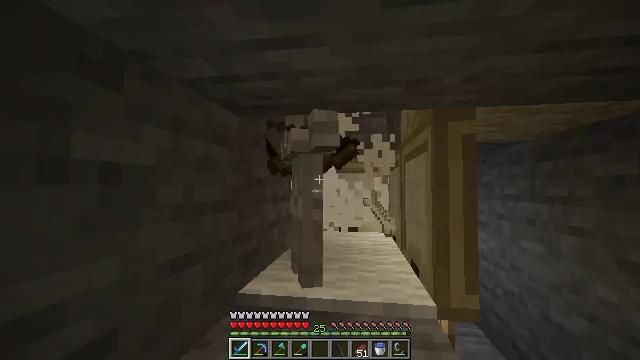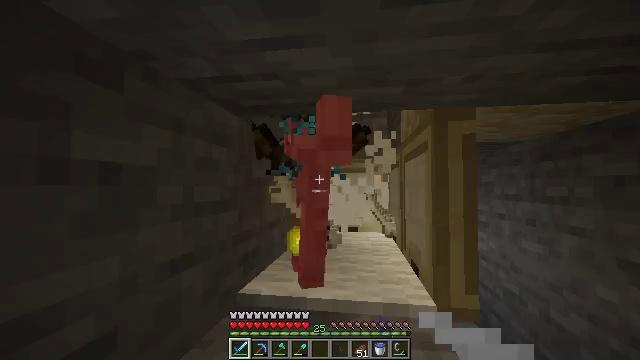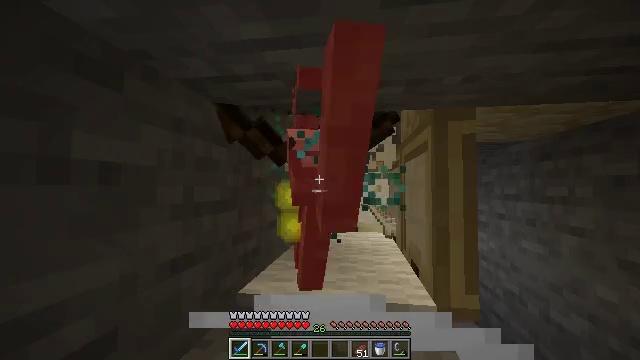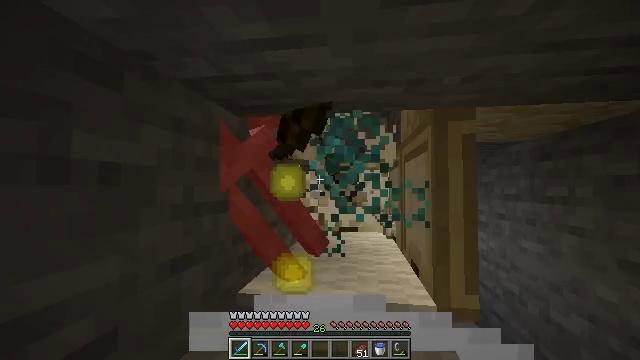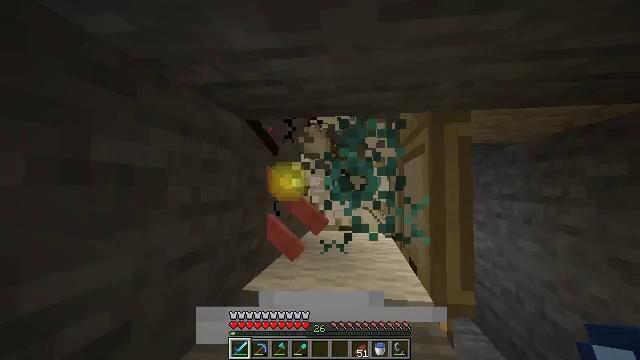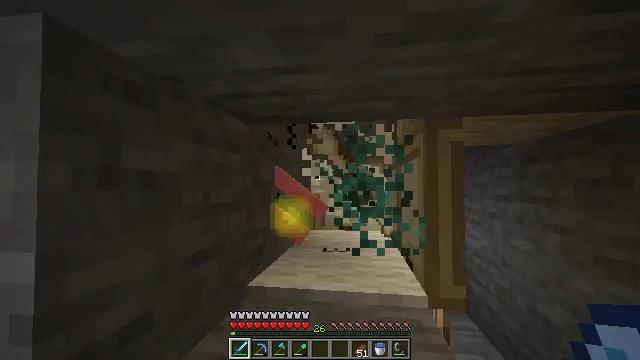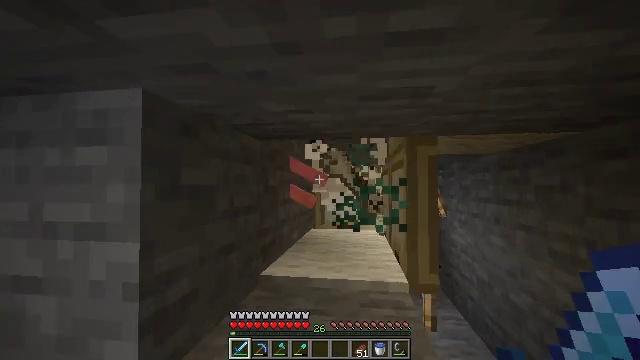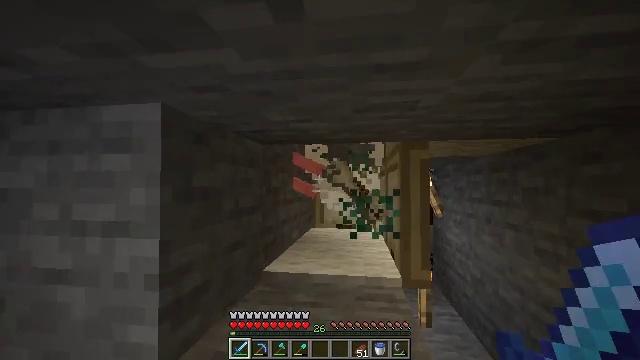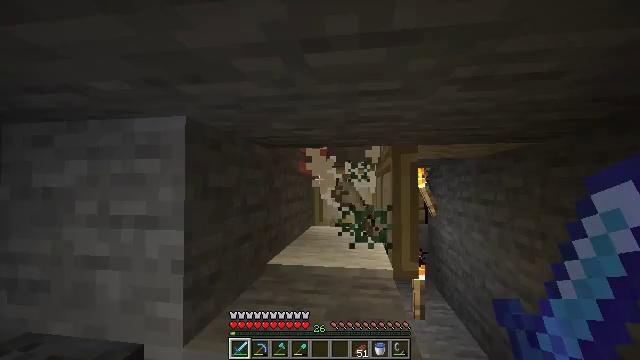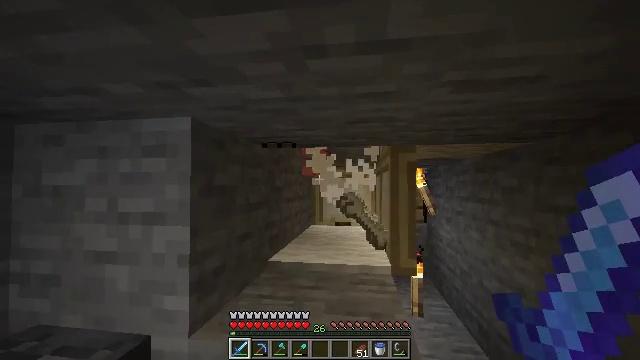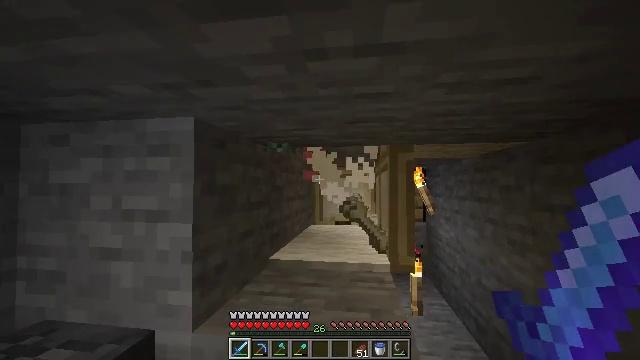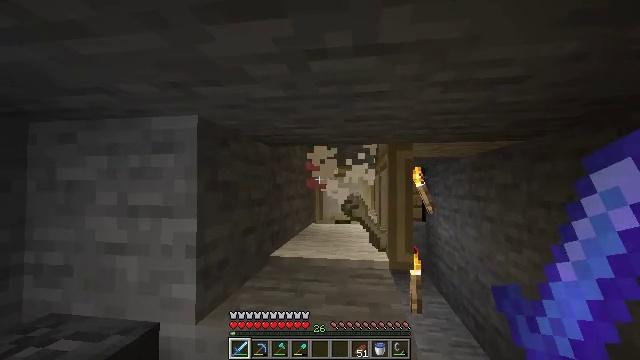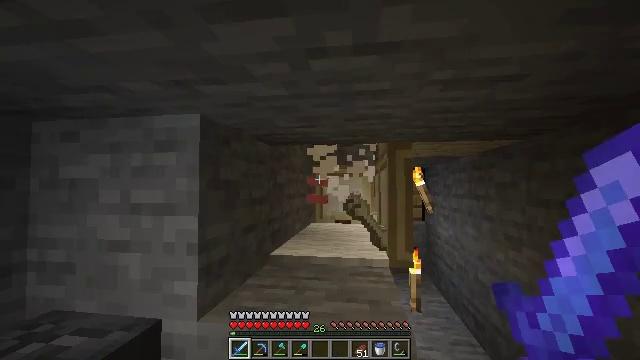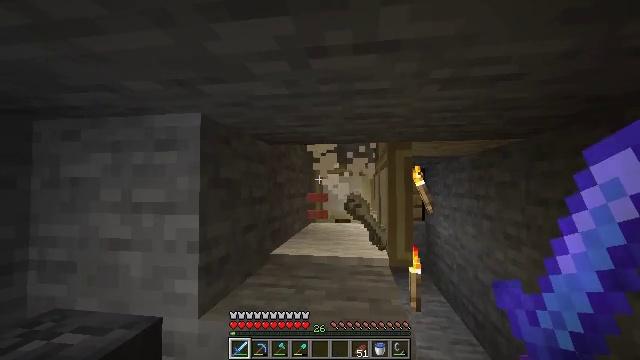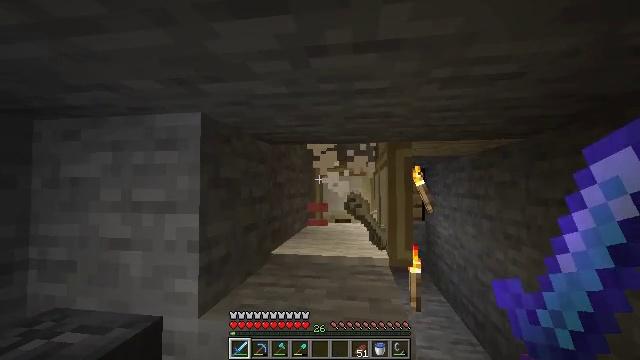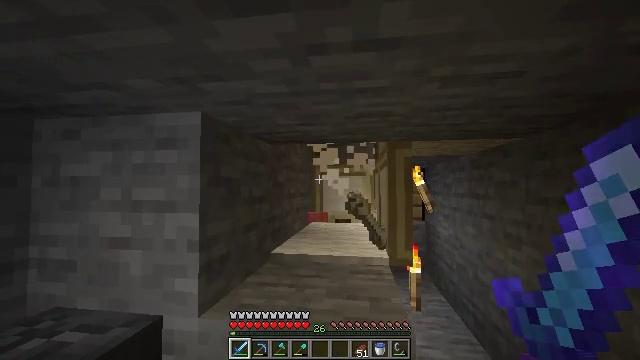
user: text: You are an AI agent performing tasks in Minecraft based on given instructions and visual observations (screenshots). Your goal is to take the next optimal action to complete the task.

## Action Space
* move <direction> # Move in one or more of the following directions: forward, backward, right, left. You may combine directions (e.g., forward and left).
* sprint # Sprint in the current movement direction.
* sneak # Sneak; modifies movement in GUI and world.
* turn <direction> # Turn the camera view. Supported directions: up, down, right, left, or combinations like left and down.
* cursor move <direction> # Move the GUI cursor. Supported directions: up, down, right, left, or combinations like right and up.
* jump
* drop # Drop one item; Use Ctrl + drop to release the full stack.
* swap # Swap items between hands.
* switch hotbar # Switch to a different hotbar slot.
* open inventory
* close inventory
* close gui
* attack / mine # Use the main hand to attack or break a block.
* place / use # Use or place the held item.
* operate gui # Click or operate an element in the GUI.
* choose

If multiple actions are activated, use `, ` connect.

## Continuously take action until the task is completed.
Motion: motion action
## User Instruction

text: Collect the hopper by mining it.
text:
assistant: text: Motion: no_op
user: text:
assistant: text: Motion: no_op
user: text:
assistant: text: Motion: no_op
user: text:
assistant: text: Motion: move back
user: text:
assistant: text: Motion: move back
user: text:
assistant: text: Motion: move back
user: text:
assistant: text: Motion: move back
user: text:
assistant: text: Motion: no_op
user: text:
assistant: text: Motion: no_op
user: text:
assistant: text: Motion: no_op
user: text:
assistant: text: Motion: no_op
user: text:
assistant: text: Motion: no_op
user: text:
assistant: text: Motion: no_op
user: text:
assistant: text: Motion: no_op
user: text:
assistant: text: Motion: no_op
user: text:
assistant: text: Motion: no_op
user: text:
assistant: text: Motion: no_op
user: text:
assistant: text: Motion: no_op
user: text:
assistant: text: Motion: no_op
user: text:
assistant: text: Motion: no_op
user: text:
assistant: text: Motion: no_op
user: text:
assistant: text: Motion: open inventory
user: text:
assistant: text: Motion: open inventory
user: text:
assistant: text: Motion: turn right and down
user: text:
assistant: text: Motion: turn right and down
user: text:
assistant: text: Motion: turn right and down
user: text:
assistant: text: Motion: turn right
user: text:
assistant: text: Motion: no_op
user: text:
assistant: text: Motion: no_op
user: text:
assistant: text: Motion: no_op